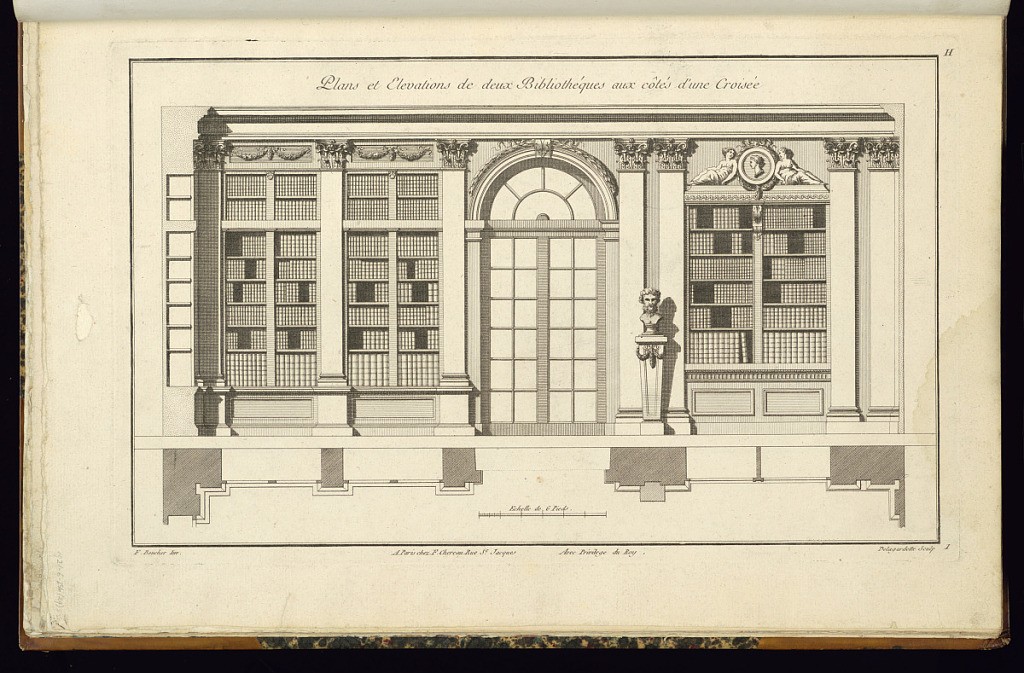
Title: Plans et Elevations de deux Bibliothèques aux côtés d'une Croisée
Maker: Juste-François Boucher, French, 1736 – 1782
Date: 1774
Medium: Engraving on laid paper
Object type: Print
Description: Elevation of a library with casement window in the center. The interior is decorated with pilasters with Corinthian capitals, pedestals for busts, and ornament motifs including wave pattern, portrait medallions, and garland. The plate is signed.